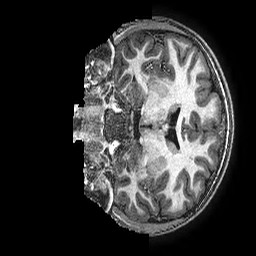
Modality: T1w
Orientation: coronal
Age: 10
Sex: female
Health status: ill
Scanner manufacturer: ge
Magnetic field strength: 3 T
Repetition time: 0.00766 s
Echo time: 0.003476 s